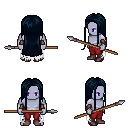
a pixel art fantasy rpg character, male body template, dark elf, purple skin, white tattered cape, red pants, raven extra-long hairstyle, cloth bracers, maroon shoes, spear, four views (front, back, left, right), 2x2 character sprite sheet, small pixel art, hard edges, no anti-aliasing